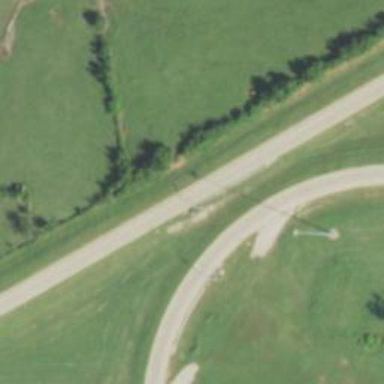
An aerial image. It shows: Toll gantry on the road.